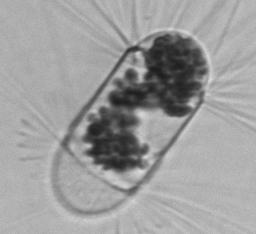
Label: Corethron_hystrix